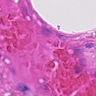
Metastatic tissue present: no